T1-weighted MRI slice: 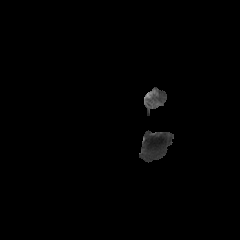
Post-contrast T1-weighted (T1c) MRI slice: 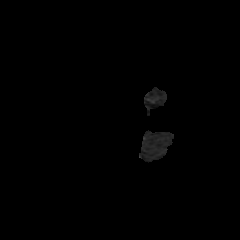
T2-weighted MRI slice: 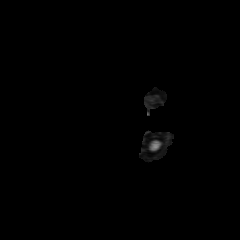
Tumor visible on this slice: no